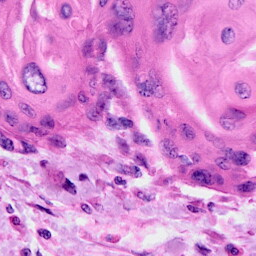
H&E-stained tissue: Cervix